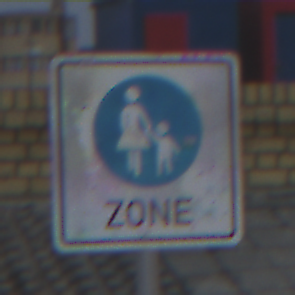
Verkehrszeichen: BeginnFussgaengerzone
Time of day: SunriseSunset
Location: Outdoor (Beach)
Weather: Overcast
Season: NotSpecified
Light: Natural